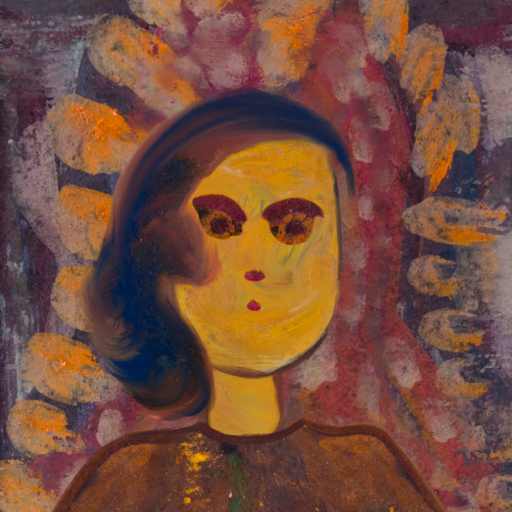
Background: Doll, Head And Neck Front: After_Raid, Face Front: Doll, Bust: Comrade, Hair Front: Mother_And_Son_Son, Head Accessory: Blank, Second Necklace: Blank, Necklace: Blank, Baby: Blank